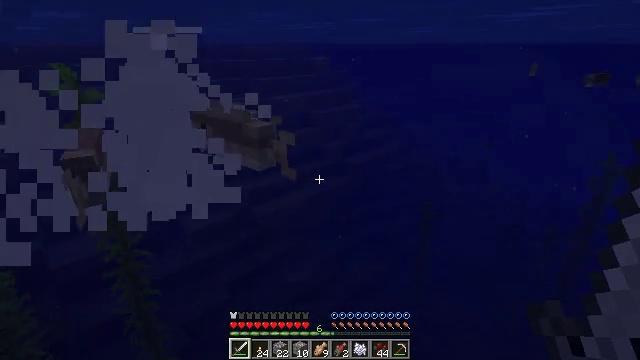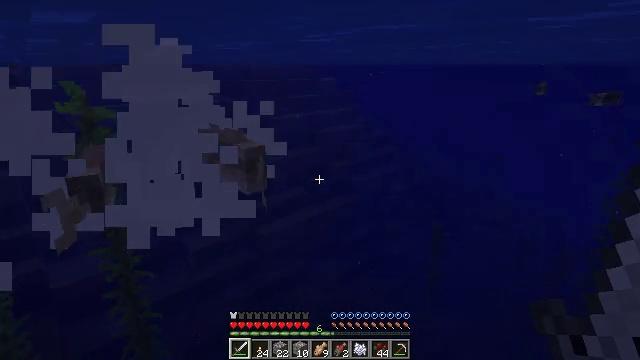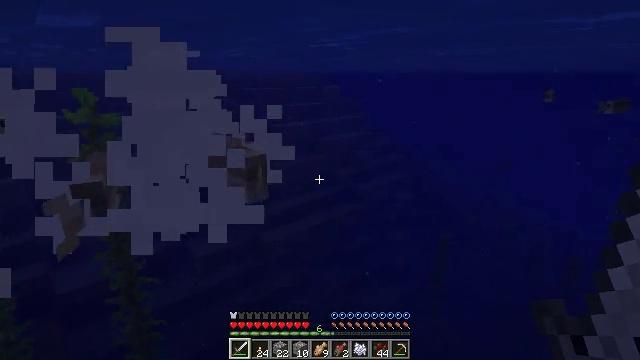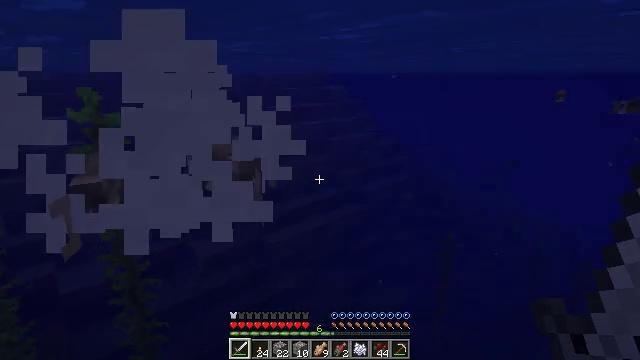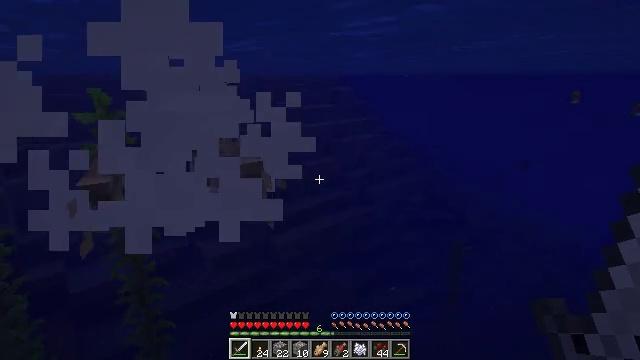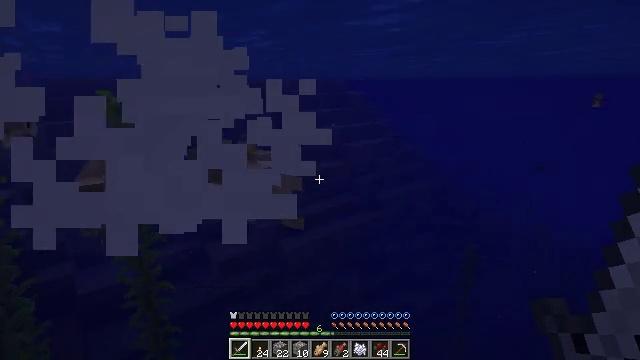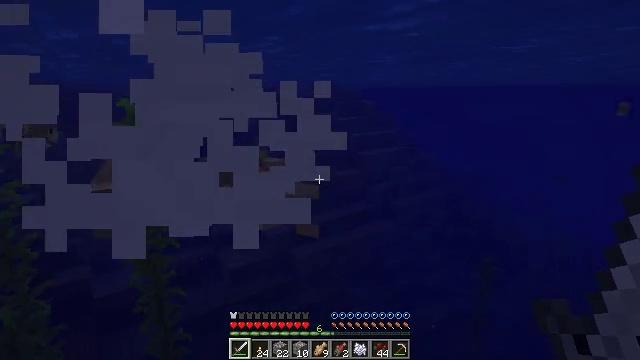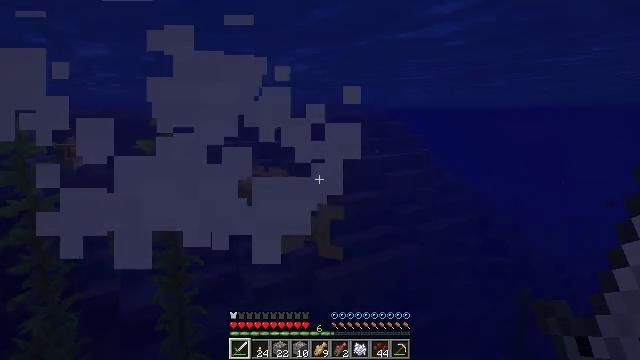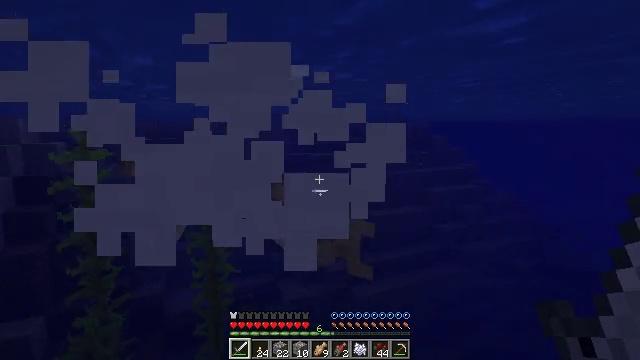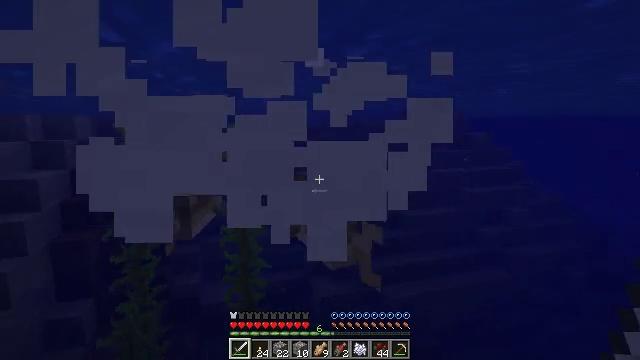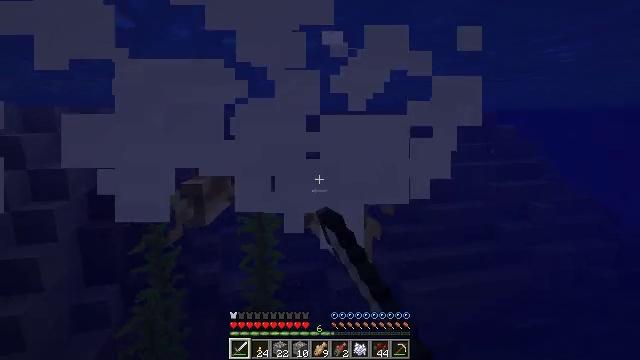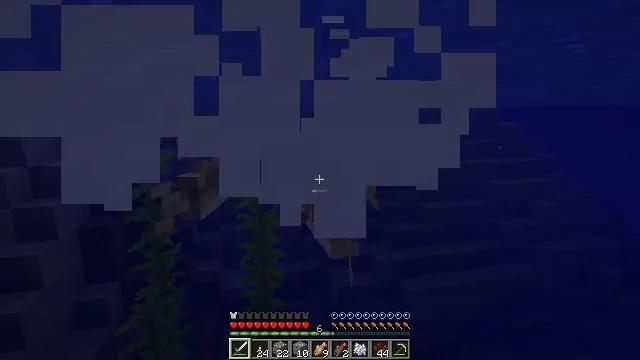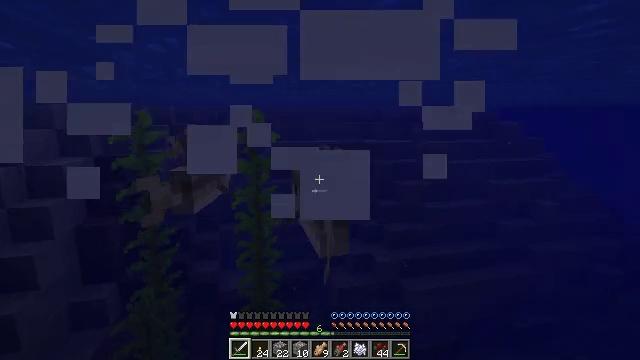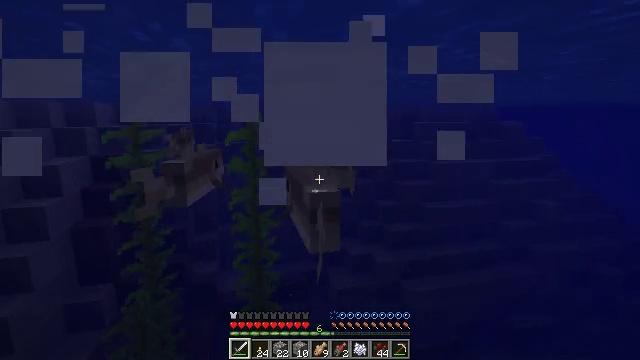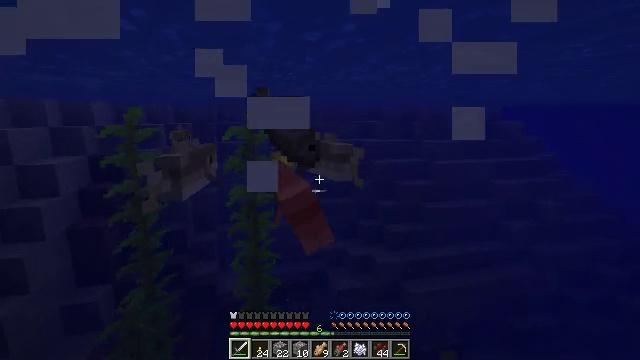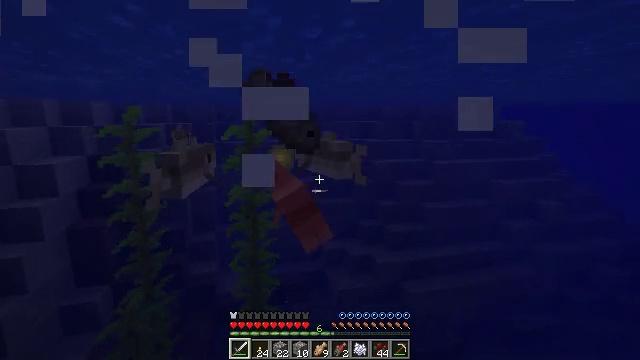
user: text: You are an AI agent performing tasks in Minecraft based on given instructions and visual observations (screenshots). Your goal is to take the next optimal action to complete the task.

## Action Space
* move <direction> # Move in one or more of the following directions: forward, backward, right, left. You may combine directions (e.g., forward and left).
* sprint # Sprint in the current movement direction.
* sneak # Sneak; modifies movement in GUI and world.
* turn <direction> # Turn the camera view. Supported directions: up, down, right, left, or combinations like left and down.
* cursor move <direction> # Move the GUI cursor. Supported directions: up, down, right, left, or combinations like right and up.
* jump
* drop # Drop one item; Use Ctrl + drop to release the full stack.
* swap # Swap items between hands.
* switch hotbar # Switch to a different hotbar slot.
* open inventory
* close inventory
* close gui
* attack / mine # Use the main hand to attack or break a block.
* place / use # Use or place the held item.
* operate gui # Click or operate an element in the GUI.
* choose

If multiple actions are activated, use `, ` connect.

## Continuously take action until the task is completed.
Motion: motion action
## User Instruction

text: Hunt fish.
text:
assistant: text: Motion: move forward, turn up
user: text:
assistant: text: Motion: move forward, turn up
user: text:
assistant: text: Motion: move forward
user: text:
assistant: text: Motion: move forward, turn left
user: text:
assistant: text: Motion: move forward, turn left
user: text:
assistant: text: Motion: move forward, turn left and up
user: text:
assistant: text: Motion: move forward, turn left and up
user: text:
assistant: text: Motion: move forward, turn left and up
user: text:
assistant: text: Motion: move forward, turn left, attack / mine
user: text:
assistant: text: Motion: move forward, turn left and down, attack / mine
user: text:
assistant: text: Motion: move forward, attack / mine
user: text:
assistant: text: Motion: move forward
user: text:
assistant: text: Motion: move forward
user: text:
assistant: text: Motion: move forward
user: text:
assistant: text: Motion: move forward
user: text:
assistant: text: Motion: move forward
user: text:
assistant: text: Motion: move forward
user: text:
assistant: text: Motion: move forward
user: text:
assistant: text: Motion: move forward
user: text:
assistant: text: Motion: move forward
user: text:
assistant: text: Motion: move forward
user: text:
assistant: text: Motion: move forward
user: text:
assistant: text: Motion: move forward, turn left and up
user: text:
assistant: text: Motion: move forward, turn left and up
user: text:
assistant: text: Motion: move forward, turn left and up
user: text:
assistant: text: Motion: move forward, turn up
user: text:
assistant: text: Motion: move forward
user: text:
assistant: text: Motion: move forward, turn left
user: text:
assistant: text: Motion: move forward, turn left
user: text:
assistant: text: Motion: move forward, turn left and down